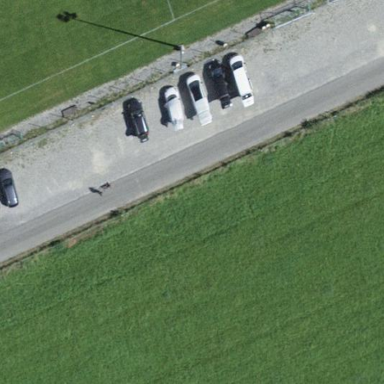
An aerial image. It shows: Parking area with fine gravel surface.